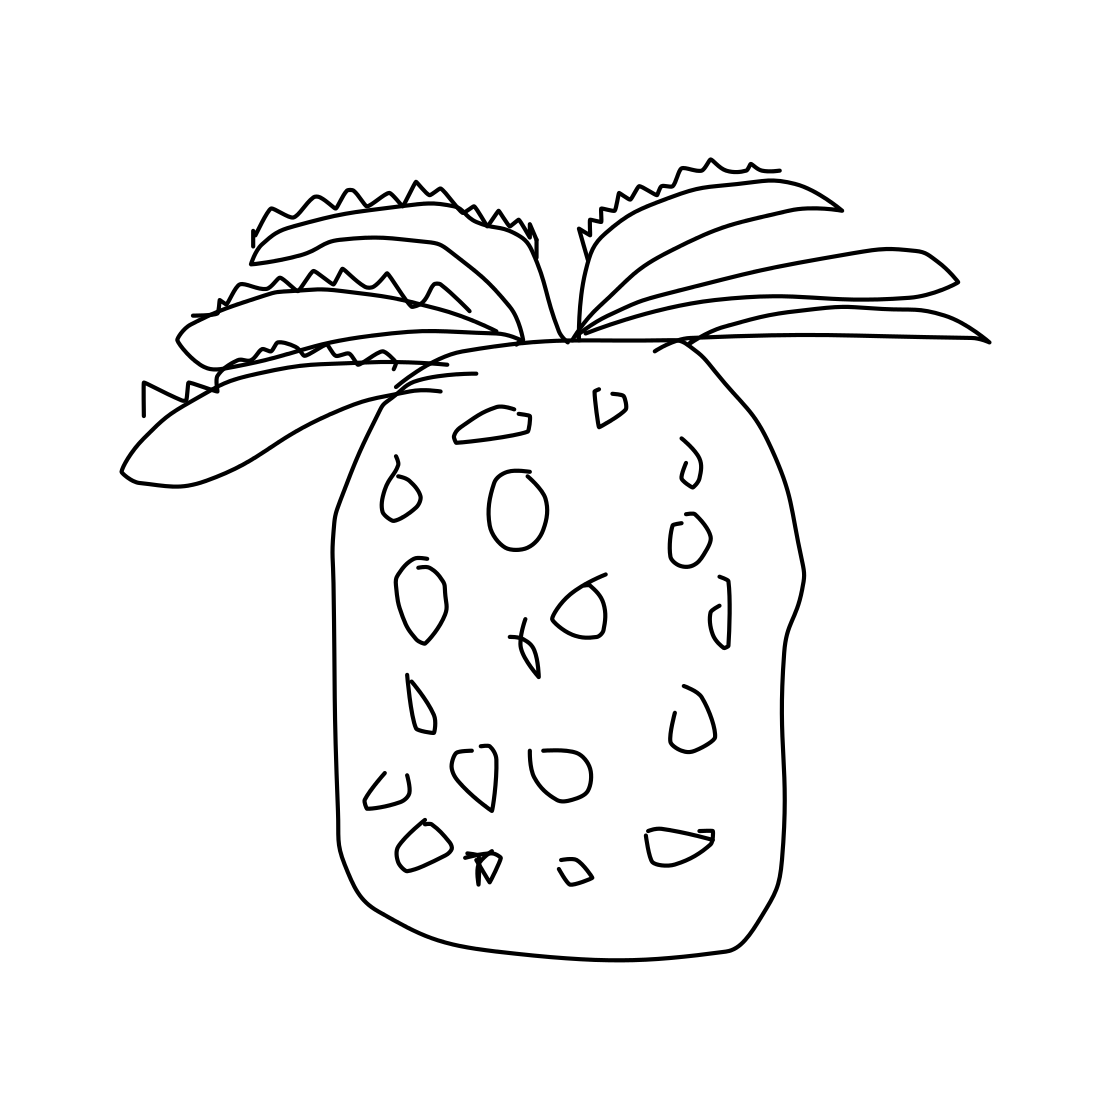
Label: pineapple